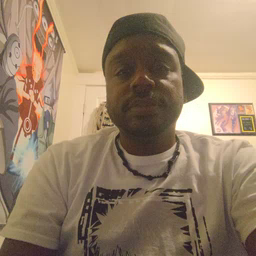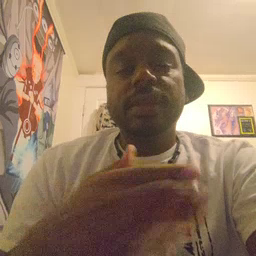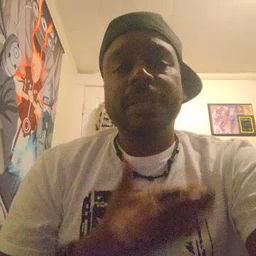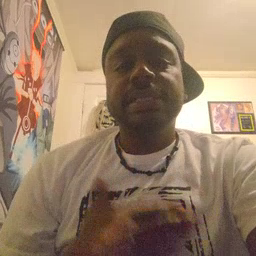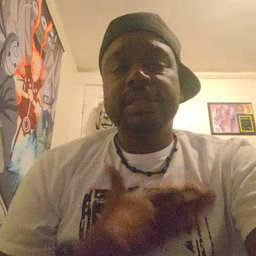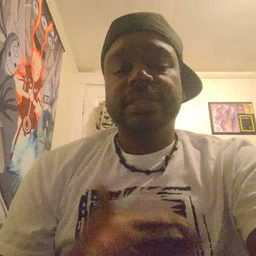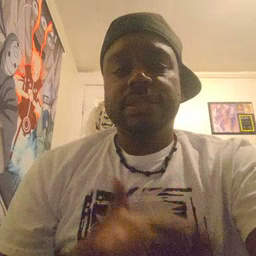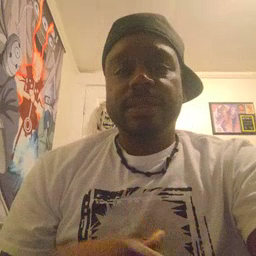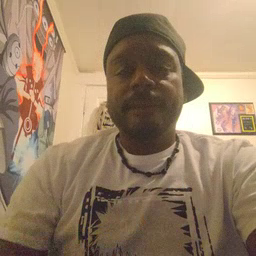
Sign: please